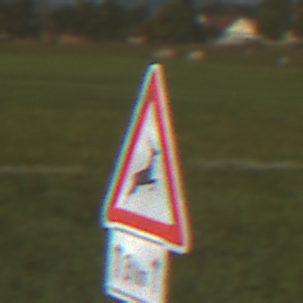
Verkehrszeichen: WildwechselLinks
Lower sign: LaengeEinerStrecke2
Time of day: MorningAfternoon
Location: Outdoor (Nature)
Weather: Clear
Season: NotSpecified
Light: Natural